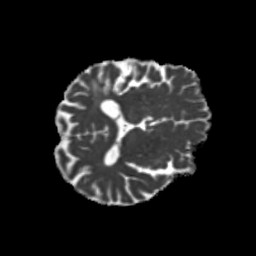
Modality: MD
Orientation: axial
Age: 70
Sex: male
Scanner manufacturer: siemens
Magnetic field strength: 3 T
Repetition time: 5.25 s
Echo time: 0.08 s